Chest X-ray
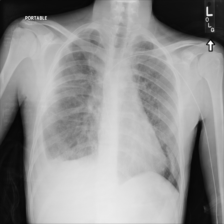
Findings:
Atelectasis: negative
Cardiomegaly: negative
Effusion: positive
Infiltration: negative
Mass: negative
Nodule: negative
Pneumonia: negative
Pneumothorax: negative
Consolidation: negative
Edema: negative
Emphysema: negative
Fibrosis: negative
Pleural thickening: negative
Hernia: negative